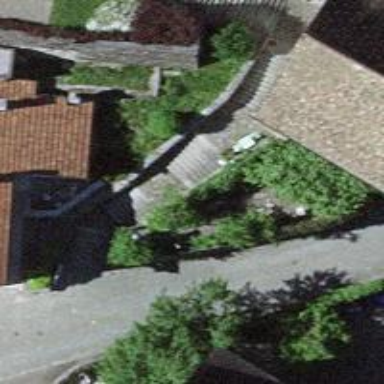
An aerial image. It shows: Road with steps.